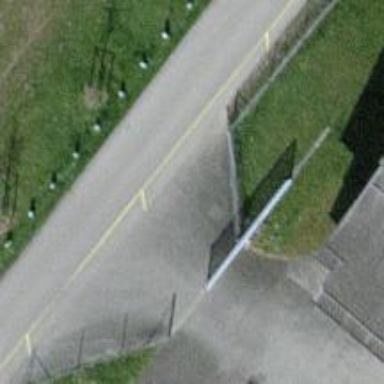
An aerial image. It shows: Gate.